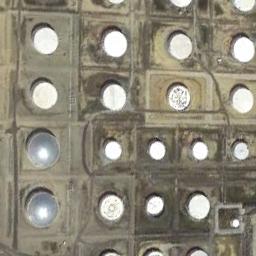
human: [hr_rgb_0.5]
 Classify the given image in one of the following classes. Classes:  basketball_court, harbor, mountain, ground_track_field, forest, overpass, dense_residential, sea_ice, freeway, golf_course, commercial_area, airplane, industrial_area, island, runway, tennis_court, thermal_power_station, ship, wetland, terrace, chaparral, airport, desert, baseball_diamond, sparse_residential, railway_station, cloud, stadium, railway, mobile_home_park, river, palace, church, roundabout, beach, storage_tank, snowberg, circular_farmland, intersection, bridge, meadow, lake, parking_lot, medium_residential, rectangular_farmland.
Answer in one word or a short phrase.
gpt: storage_tank